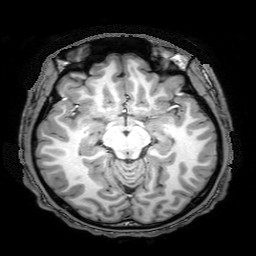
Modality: T1w
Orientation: axial
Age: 22
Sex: male
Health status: ill
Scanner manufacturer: philips
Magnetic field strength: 3 T
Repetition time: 8.268 s
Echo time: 3.803 s